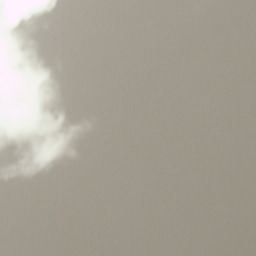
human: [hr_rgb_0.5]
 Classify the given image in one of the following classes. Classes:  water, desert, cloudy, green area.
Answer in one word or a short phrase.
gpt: cloudy